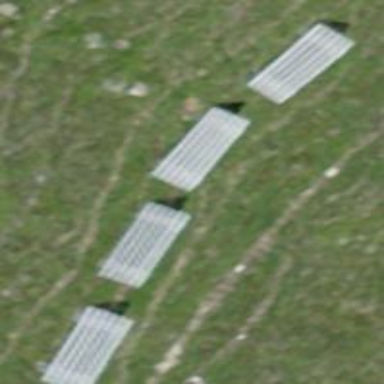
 designed to mitigate snow accumulations in specific area."